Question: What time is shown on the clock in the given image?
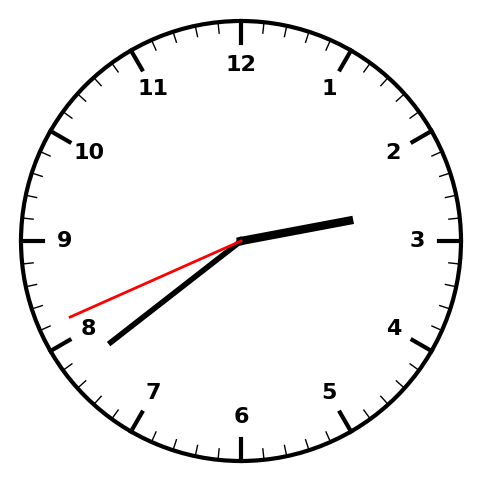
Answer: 02:38:41